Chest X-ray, AP view. Patient: 27 years old, sex F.
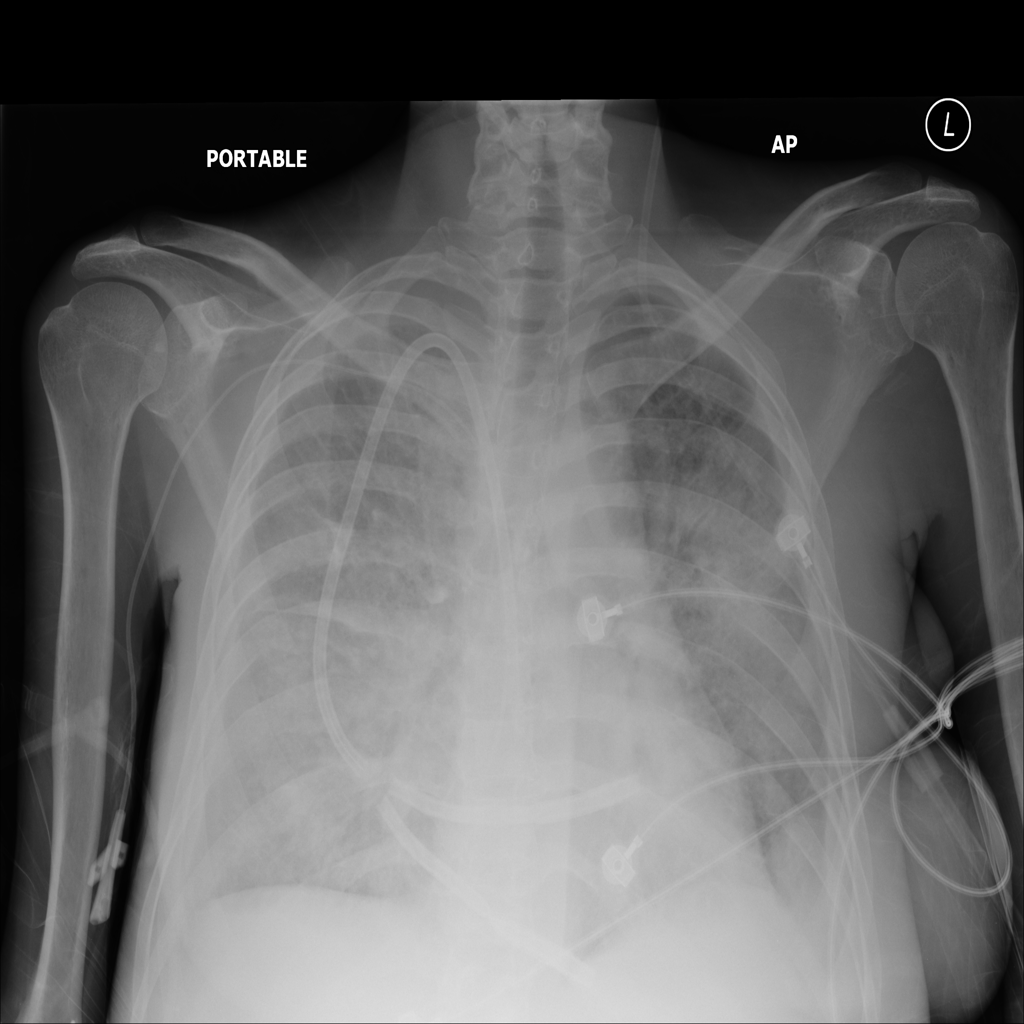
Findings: Effusion